Question: I am looking to use within Visual Studio 2013. For some reason, however, I cannot create a project. Instead, Visual Studio only allows me to be directed to a web page which tells me to install a plugin.
After I've installed the plugin, as well as rebooting my computer a few times; still no dice.

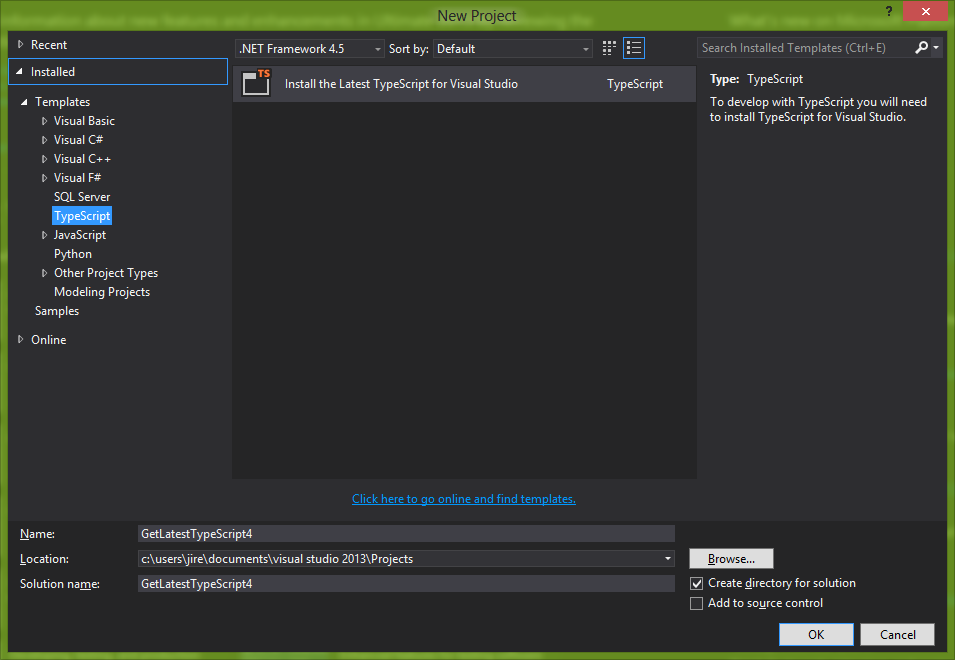
Answer: Uninstall typescript items from in your control panel. Then reinstall this plugin : <URL>
Make sure visual studio is closed throughout uninstall/install process. After the install start visual studio.